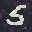
Label: 5